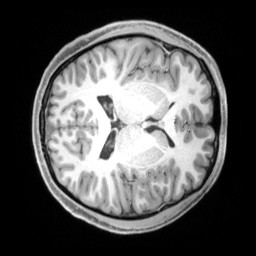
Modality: T1w
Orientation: axial
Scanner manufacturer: siemens
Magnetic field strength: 3 T
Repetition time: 2.5 s
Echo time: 0.00218 s